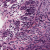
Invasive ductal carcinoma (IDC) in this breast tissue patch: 1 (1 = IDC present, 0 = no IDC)